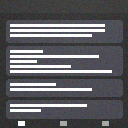
Screen state: on